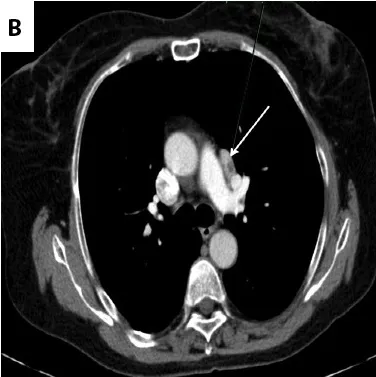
Computed tomography scan. Revealing hilar fullness.
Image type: radiology (ct)